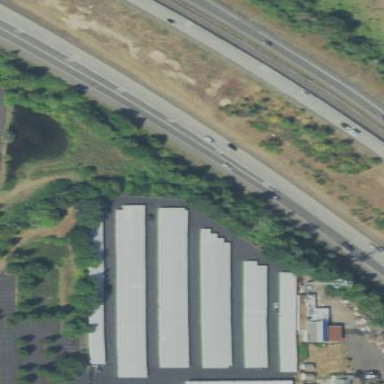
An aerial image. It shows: Commercial area with storage rental shop.